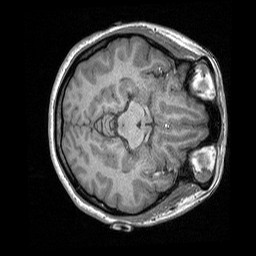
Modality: T1w
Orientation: axial
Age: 19
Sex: male
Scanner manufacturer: siemens
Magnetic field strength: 3 T
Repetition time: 1.64 s
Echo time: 0.00234 s